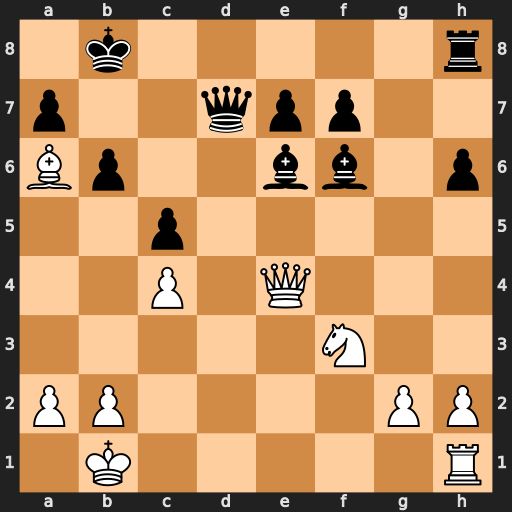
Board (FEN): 1k5r/p2qpp2/Bp2bb1p/2p5/2P1Q3/5N2/PP4PP/1K5R
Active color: w
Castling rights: -
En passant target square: -
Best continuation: Ne5 Qc7 Nc6+ Qxc6 Qxc6